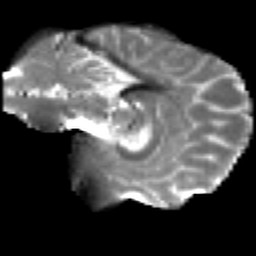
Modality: T2w
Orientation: sagittal
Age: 26
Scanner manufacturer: siemens
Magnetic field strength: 3 T
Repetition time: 2.2 s
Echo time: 0.084 s